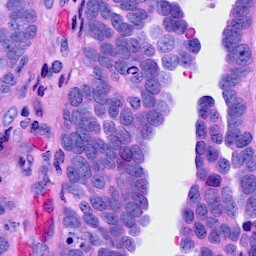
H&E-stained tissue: Ovarian